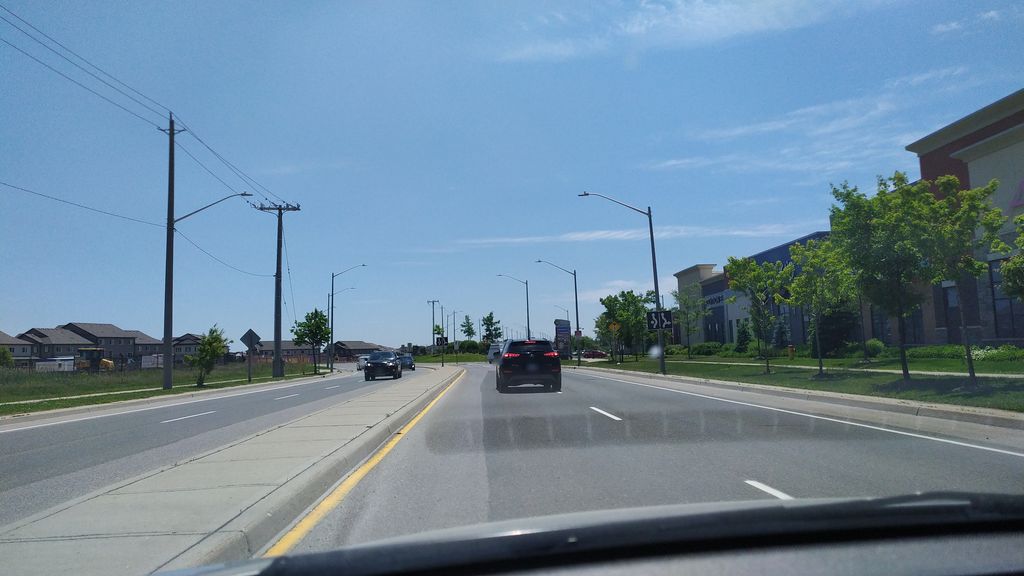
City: kitchener-waterloo